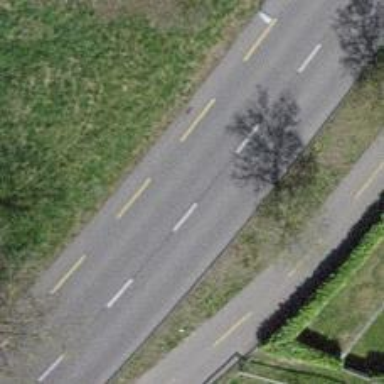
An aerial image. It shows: Tertiary road with dedicated cycle lane on the left side.